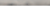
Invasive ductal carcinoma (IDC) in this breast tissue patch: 0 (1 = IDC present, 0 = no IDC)